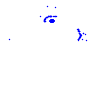
Particle: kaon